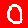
Digit: 0